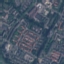
Land use / land cover: Residential